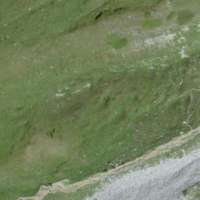
EUNIS habitat code: 26
Species observed at this site:
Gentianella campestris